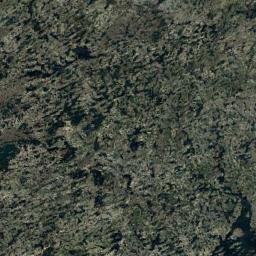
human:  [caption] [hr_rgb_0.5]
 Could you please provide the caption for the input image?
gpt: The blue lake in a wetland is covered by large swaths of dense vegetation .

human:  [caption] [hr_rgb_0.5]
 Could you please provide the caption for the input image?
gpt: This wetland is totally covered with vegetation .

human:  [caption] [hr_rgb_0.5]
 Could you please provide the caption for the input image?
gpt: There are many different shapes and sizes of water around the wetlands .

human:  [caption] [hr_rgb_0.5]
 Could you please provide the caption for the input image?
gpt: The wetland consists of bare land, Green plants and water .

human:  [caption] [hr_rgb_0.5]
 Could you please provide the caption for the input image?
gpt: There are many green areas and some water areas on the wetland .